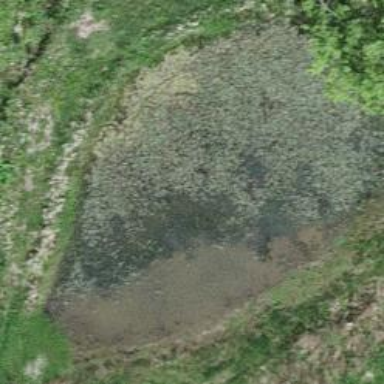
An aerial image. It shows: Pond surrounded by natural water.